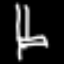
Label: chair